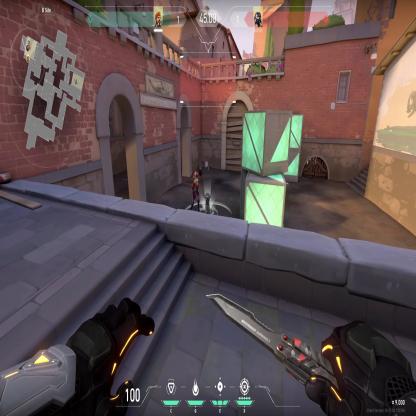
Label: enemy